Question: I have a LINQ query upon which I need to add two fields as group by clauses. While I can easily group by with as many column fields but the problem is occurring when one of the fields is a calculated field. I can't seem to be able to get my head around on how to add the second attribute in this case
'''
var values = intermediateValues
//.GroupBy(x => new {x.Rate, x.ExpiryDate })
.GroupBy(r => new { Rate = ((int)(r.Rate / BucketSize)) * BucketSize })
.Select(y => new FXOptionScatterplotValue
{
Volume = y.Sum(z => z.TransactionType == "TERMINATION" ? -z.Volume : z.Volume),
Rate = y.Key.Rate,
ExpiryDate = y.Key.ExpiryDate,
Count = y.Count()
}).ToArray();
'''
In the above code sample I would like to have ExpiryDate added to my existing GroupBy clause which has a computed field of Rate already there. The code looks like this in VS editor

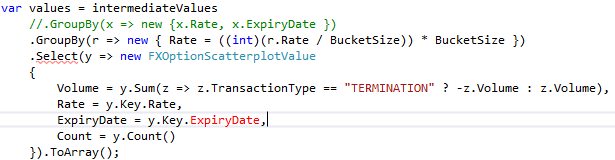
Answer: So just include it as you have in the commented-out code:
'''
.GroupBy(r => new { Rate = ((int)(r.Rate / BucketSize)) * BucketSize,
r.ExpiryDate })
'''